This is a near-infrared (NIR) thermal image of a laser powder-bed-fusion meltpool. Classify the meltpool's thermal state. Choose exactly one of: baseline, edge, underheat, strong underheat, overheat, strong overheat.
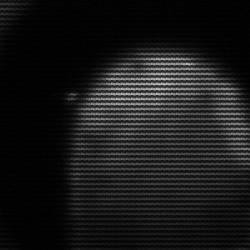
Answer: edge